Aerial crown-view tile of a tropical tree (Barro Colorado Island, Panama), acquired 20250715:
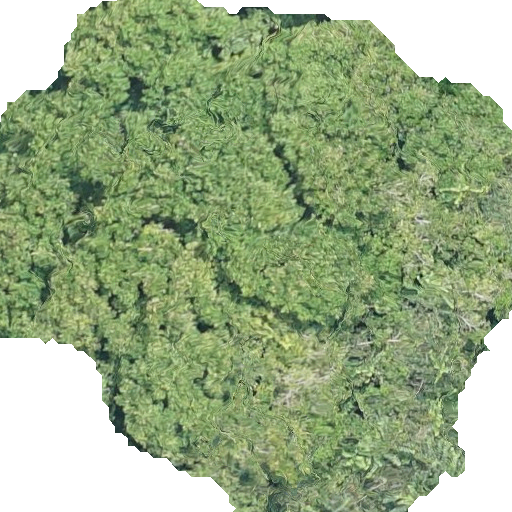
Species: Prioria copaifera
GBIF accepted scientific name: Prioria copaifera
Crown area: 332.218 m²